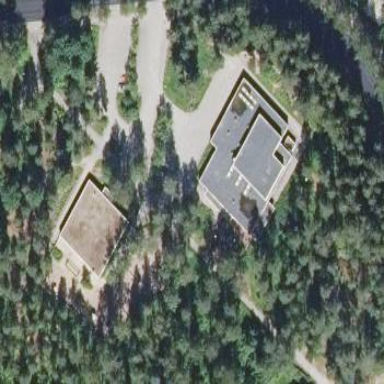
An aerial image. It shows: Kindergarten.